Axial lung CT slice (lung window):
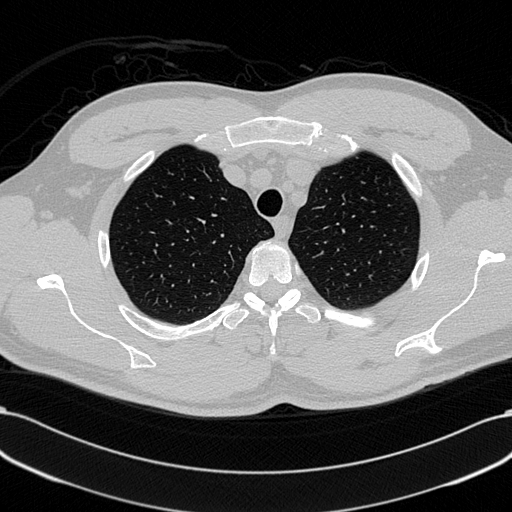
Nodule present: no